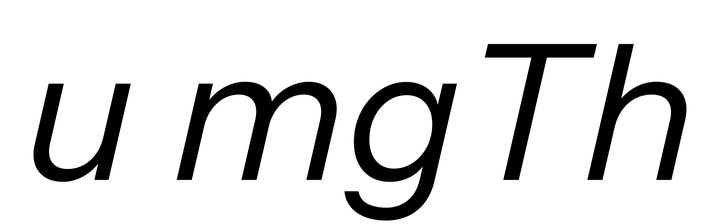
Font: InstrumentSans-Italic_Italic